Question: I have a barchart, where the tick labels on the 'y' axes are outside.
<URL>
However, I would like to have the ylabels inside the bars with an align to the left.
Is there a way to do this?
Here is the code:
'''
fig, ax = plt.subplots()
# Example data
people = ('Tom', 'Dick', 'Harry', 'Slim', 'Jim')
y_pos = np.arange(len(people))
performance = 3 + 10 * np.random.rand(len(people))
error = np.random.rand(len(people))
ax.barh(y_pos, performance, xerr=error, align='center',
color='green', ecolor='black')
ax.set_yticks(y_pos)
ax.set_yticklabels(people)
ax.invert_yaxis() # labels read top-to-bottom
ax.set_xlabel('Performance')
ax.set_title('How fast do you want to go today?')
plt.show()
'''
If I play with tick_params:
'''
ax.tick_params(axis='y', direction='in',pad=-5)
'''
I get

which is not what I want since the text is underneath and still aligned to the right.
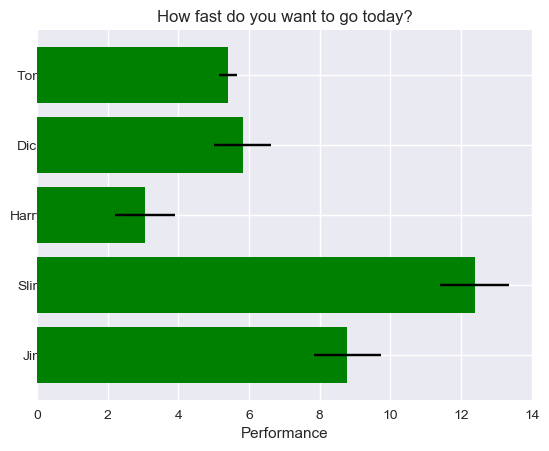
Answer: This is a matter of setting the correct parameters.
- Alignment is set for the ticklabels, '''
ax.set_yticklabels(people, horizontalalignment = "left")
'''
- 'pad = -15'
This would already give you the desired graph.
<URL>
However, since you seem to be using the seaborn-darkgrid style the labels are behind the bars. To bring them in front you can set,
'''
plt.rcParams["axes.axisbelow"] = "line"
'''
Additionally it might make sense to <URL>, which would otherwise strike through the textlabels.
'''
plt.rcParams["axes.grid.axis"] ="x"
'''
<URL>